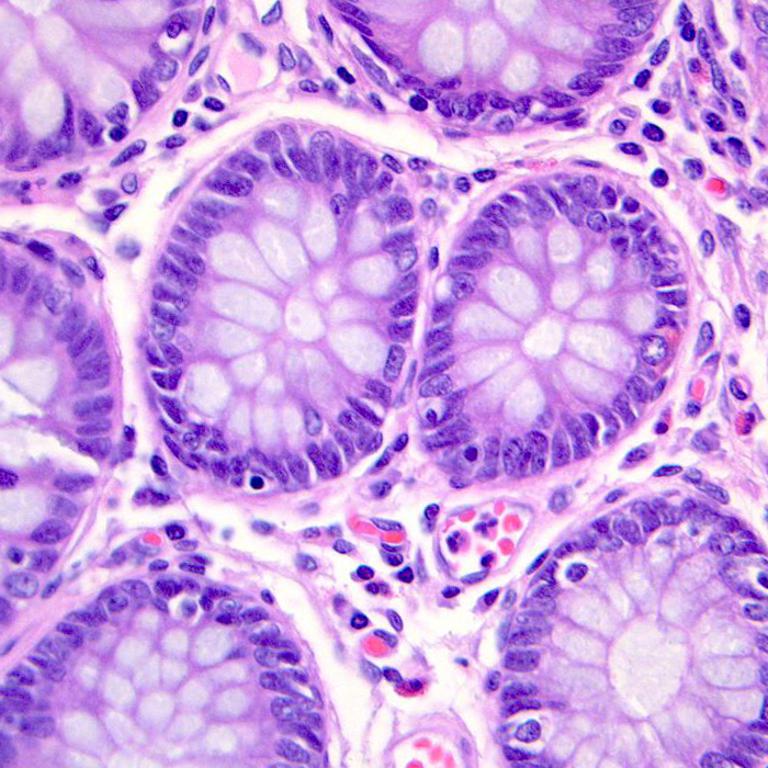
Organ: colon
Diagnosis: benign